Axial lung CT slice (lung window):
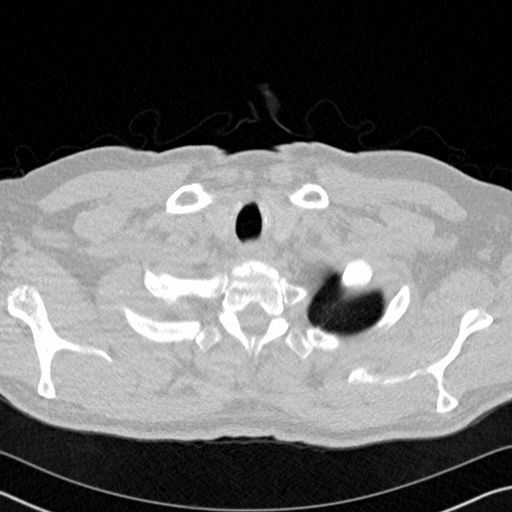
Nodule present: no